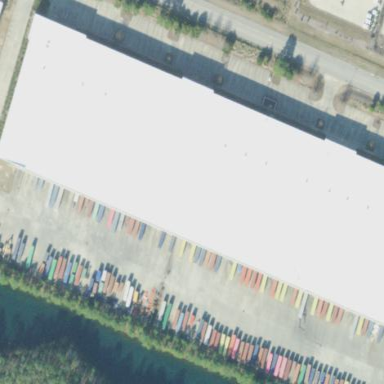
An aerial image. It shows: Warehouse building.